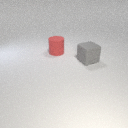
large gray rubber cube to the right of large red rubber cylinder